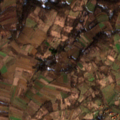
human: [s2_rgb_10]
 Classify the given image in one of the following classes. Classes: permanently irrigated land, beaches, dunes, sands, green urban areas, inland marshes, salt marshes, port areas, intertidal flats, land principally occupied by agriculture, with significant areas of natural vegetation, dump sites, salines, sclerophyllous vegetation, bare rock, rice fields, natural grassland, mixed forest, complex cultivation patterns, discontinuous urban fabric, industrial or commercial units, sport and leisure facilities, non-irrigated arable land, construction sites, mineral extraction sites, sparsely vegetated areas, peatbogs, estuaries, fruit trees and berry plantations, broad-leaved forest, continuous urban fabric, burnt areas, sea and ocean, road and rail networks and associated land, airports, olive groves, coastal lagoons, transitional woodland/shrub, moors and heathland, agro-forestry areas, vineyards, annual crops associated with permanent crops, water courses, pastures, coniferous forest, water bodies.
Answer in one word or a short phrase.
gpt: discontinuous urban fabric, non-irrigated arable land, complex cultivation patterns, land principally occupied by agriculture, with significant areas of natural vegetation